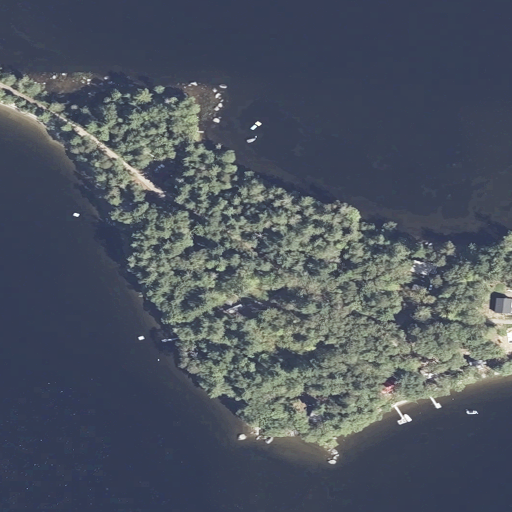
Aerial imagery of cape in Maine named Scotts Neck containing open water, mixed forest, open development, evergreen forest, herbaceous wetlands, and low intensity development